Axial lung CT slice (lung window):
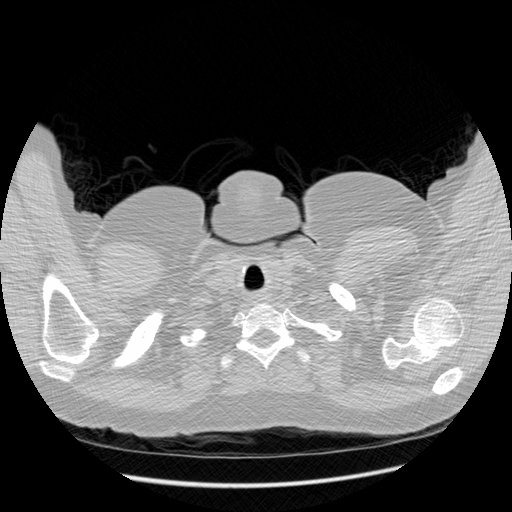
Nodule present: no